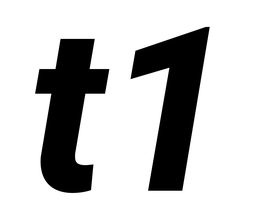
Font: Roboto-Italic_ExtraBold_Italic